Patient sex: M
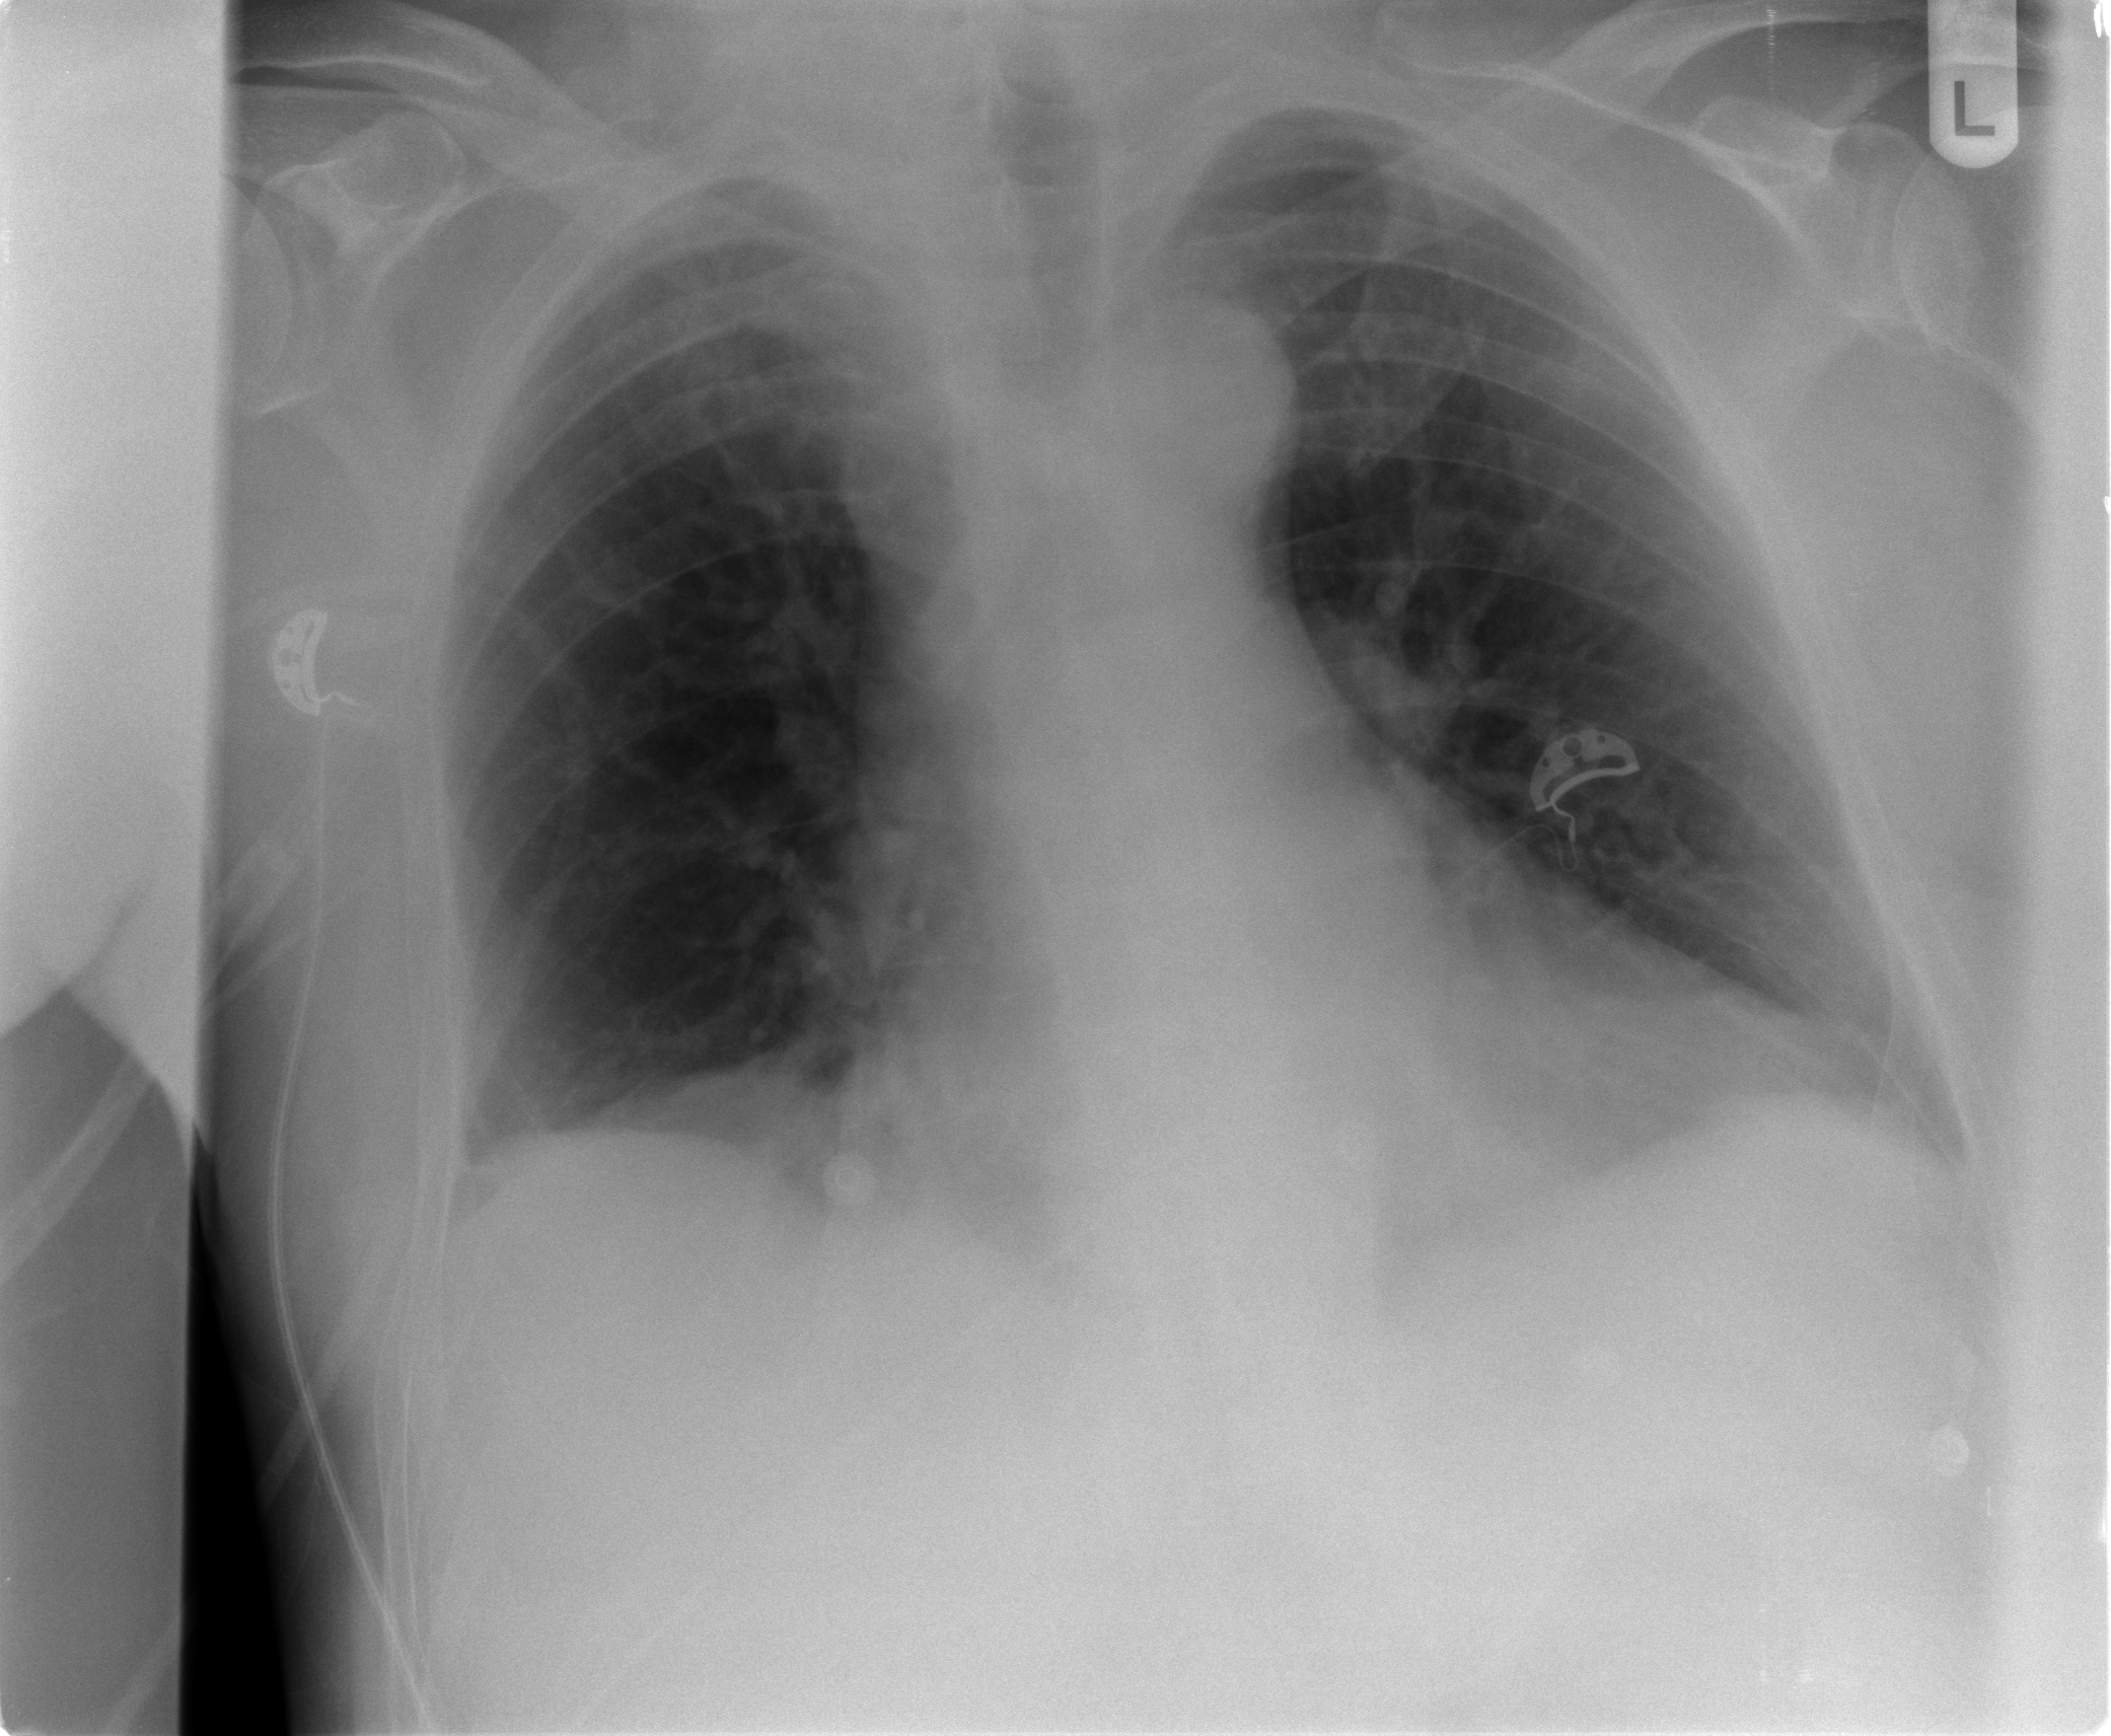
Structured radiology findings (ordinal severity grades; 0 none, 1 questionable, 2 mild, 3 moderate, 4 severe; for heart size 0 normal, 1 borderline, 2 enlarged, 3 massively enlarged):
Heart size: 1
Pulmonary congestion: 2
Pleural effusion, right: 1
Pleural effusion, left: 1
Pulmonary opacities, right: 0
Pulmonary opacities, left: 0
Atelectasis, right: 2
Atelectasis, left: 2